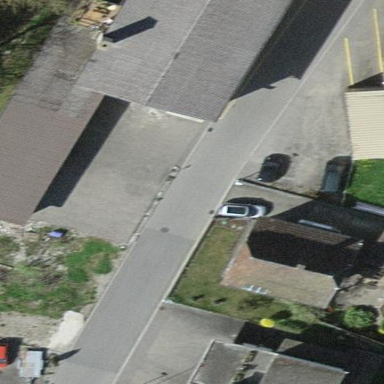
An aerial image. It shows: Garage.